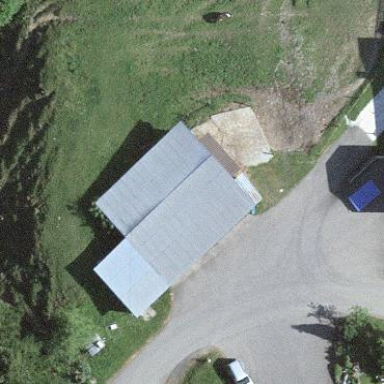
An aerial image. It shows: Farm building.